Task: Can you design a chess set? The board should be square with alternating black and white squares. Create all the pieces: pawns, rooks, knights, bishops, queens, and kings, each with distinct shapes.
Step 1149:
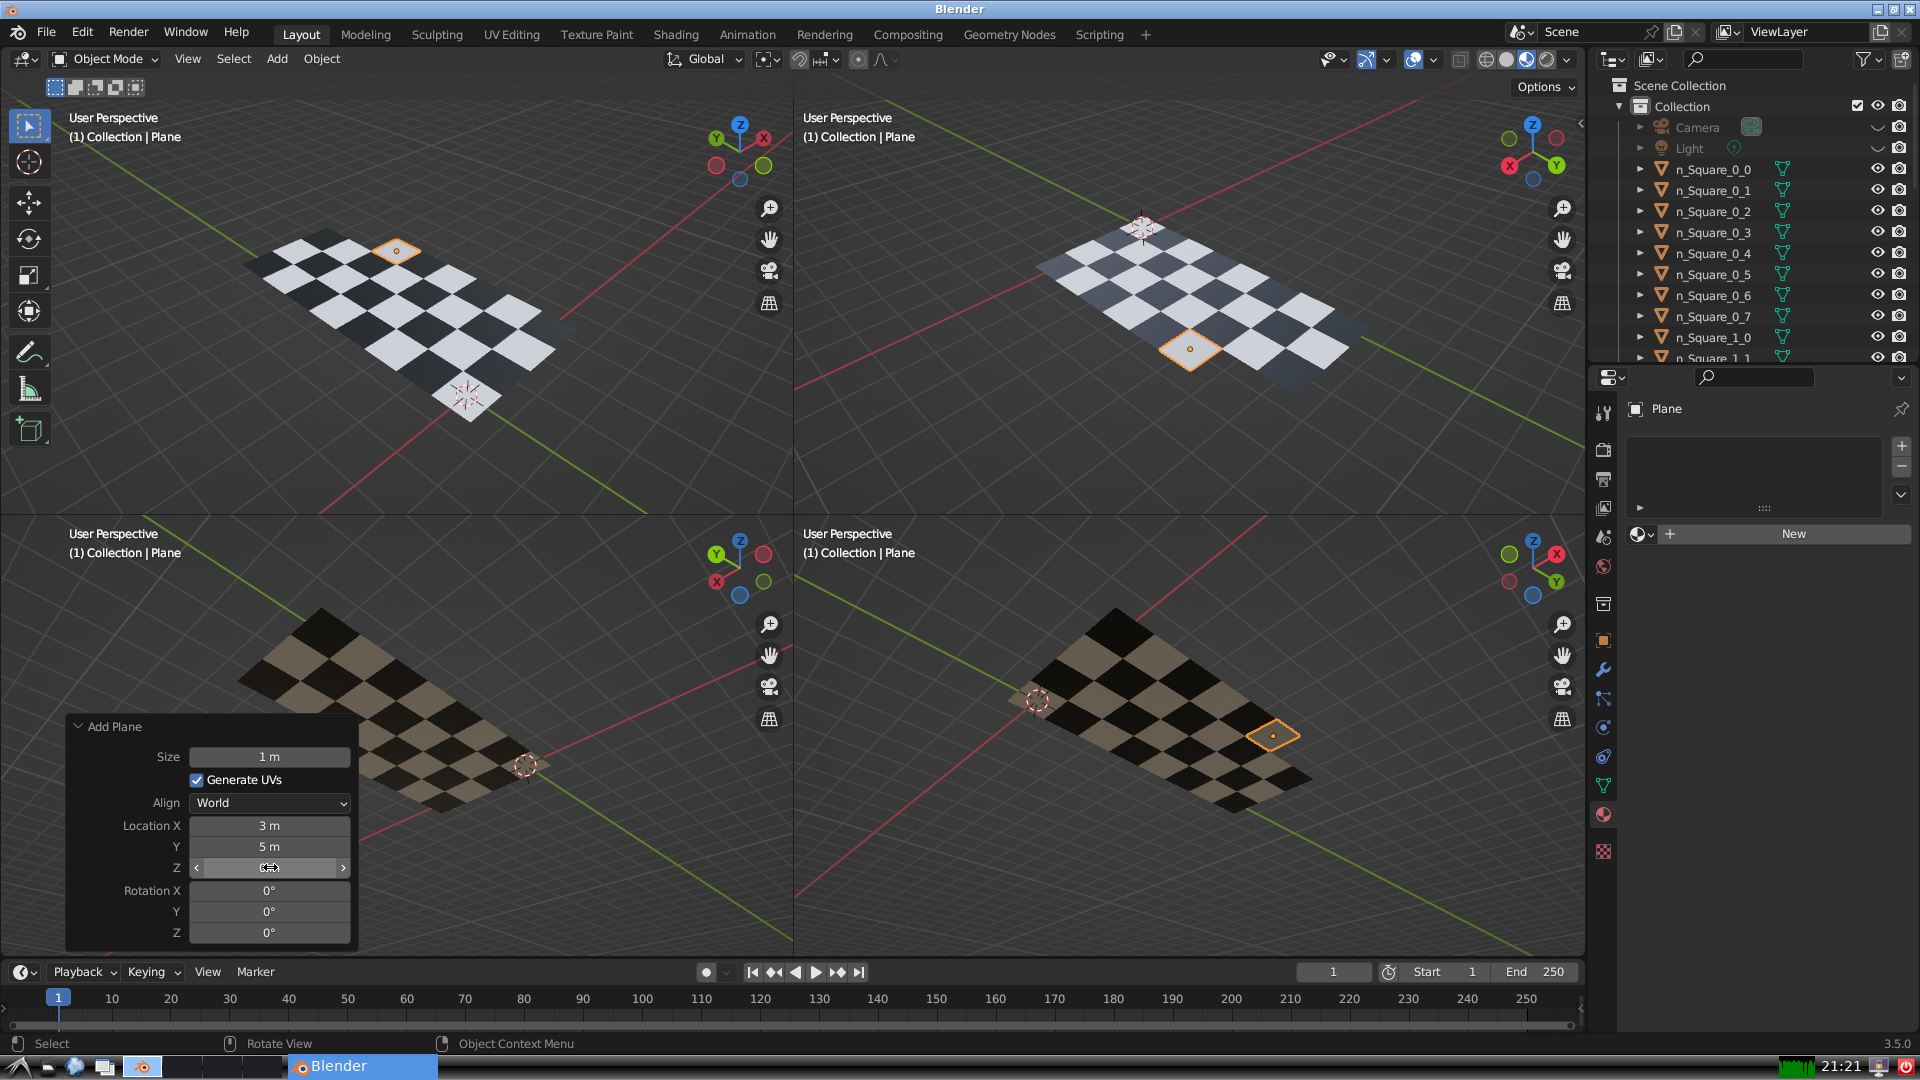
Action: {"mouse_move": [960, 540]}